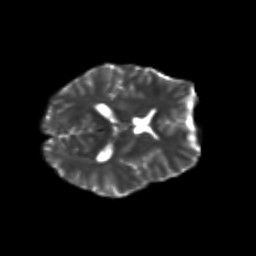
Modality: T2w
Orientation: axial
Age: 20
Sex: male
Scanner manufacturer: siemens
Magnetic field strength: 3 T
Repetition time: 3.5 s
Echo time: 0.113 s